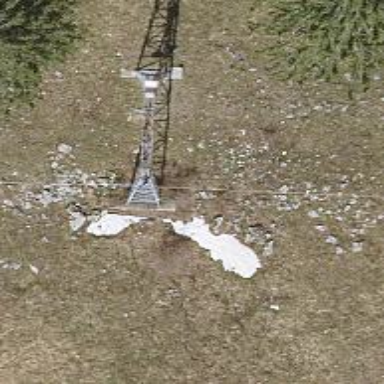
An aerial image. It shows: Pylon used for aerialway.